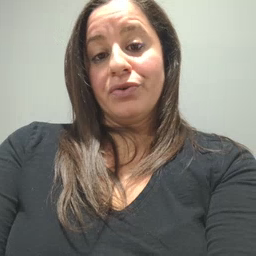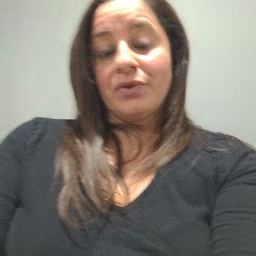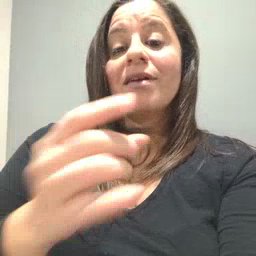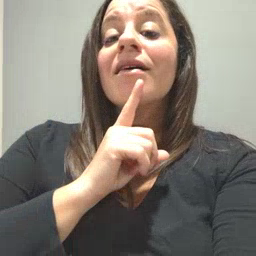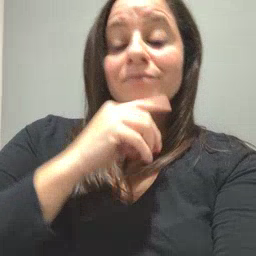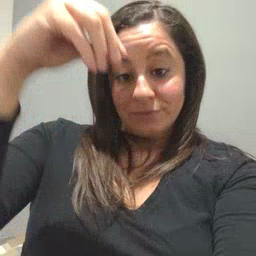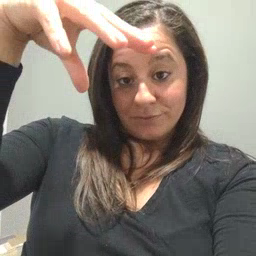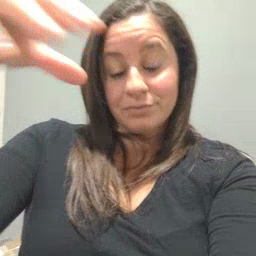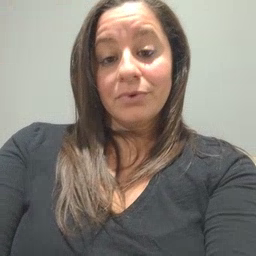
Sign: lamp